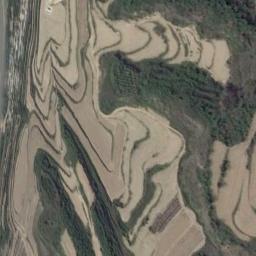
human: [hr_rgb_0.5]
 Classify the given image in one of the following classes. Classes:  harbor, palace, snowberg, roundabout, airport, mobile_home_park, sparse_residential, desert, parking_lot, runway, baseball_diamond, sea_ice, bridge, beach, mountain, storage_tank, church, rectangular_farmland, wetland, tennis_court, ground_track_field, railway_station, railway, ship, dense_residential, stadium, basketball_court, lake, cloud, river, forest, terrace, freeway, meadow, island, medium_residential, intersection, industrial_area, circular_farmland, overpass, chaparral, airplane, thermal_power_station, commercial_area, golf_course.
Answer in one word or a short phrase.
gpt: terrace